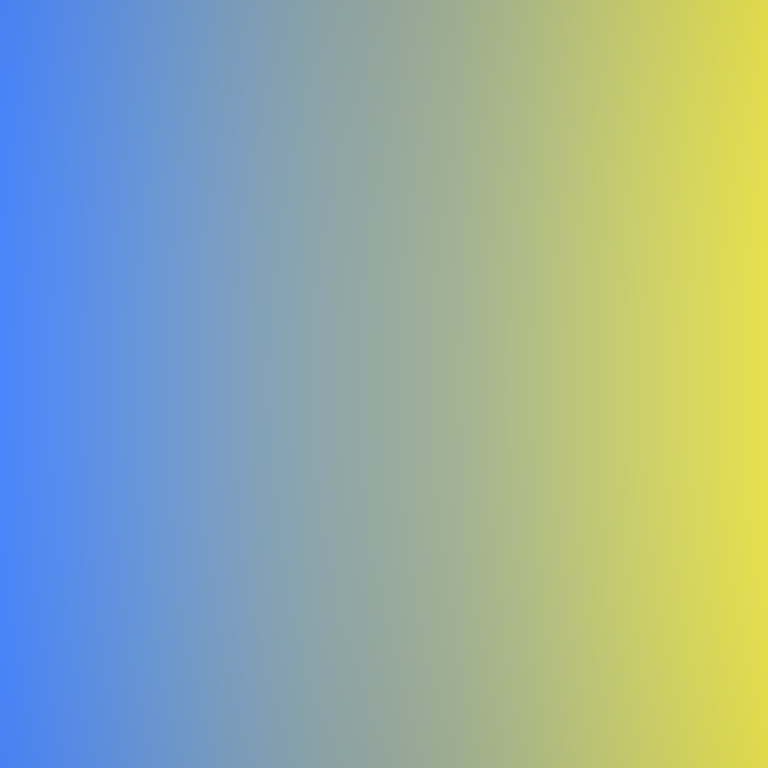
Abstract light effect, smooth gradient from cool blue to warm yellow, calm atmosphere, soft glow, no room, no furniture, no objects.